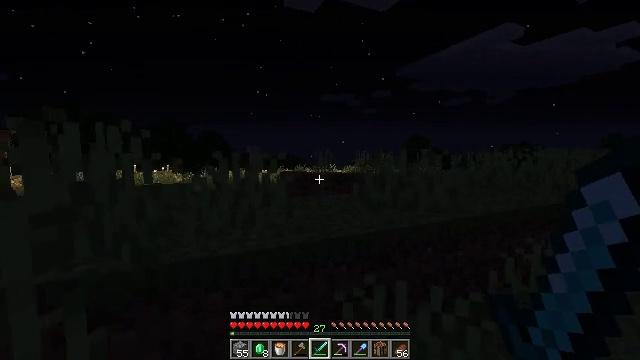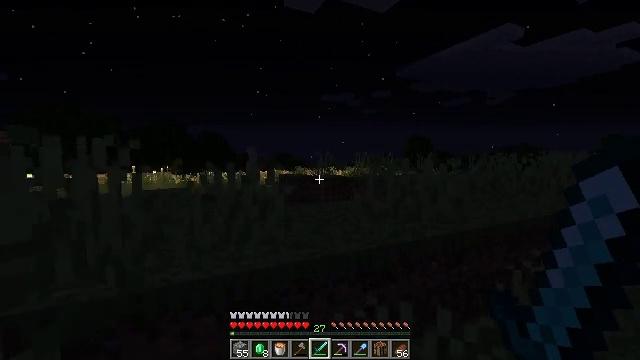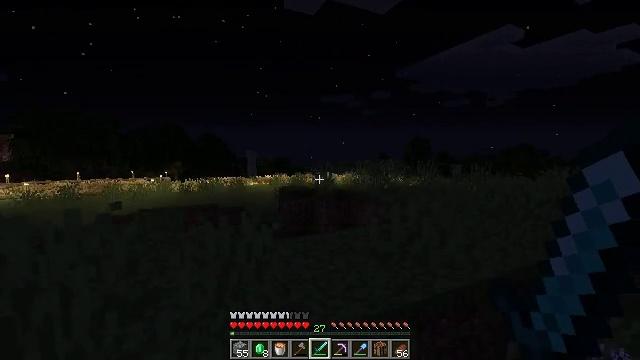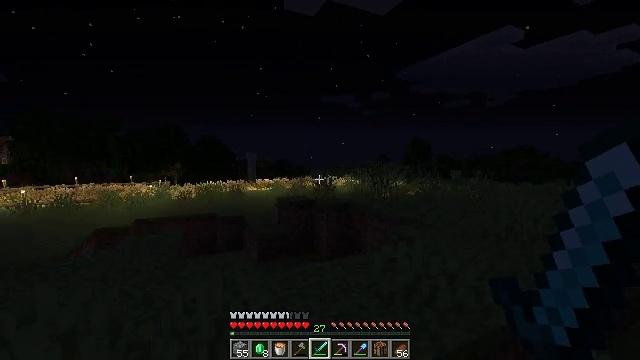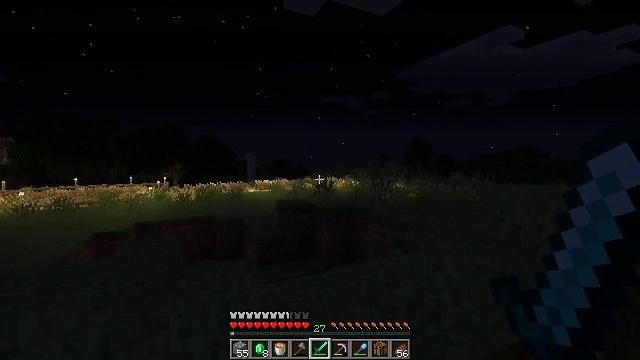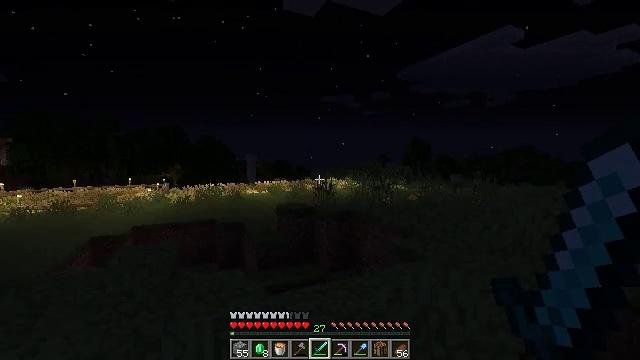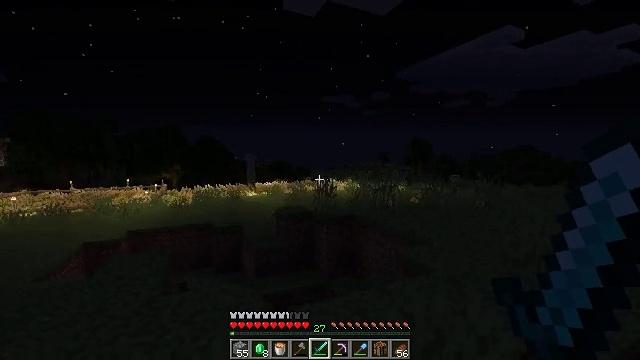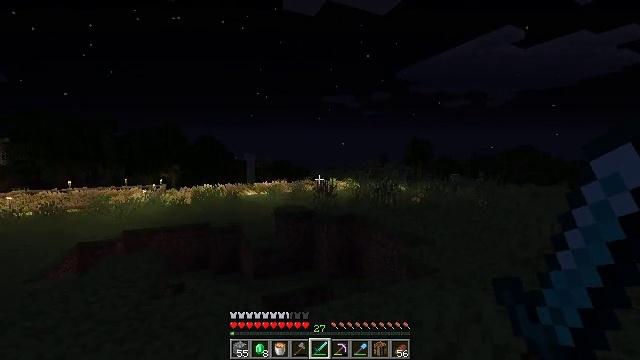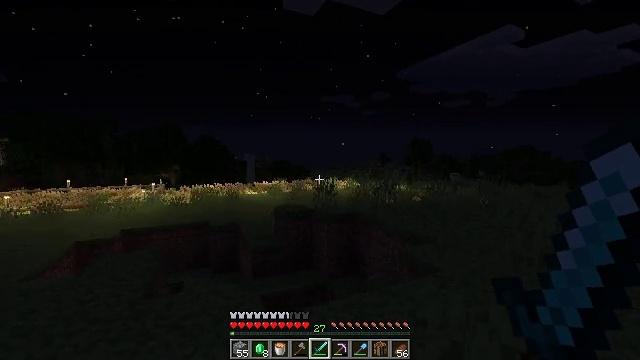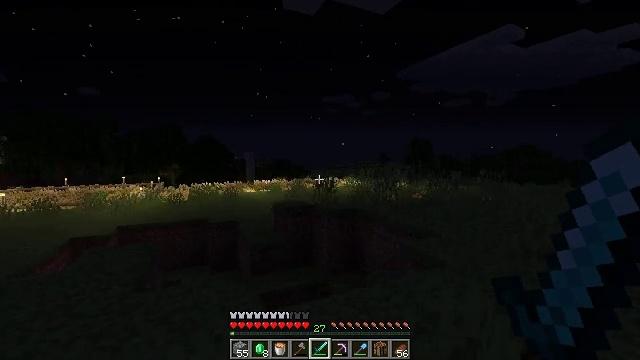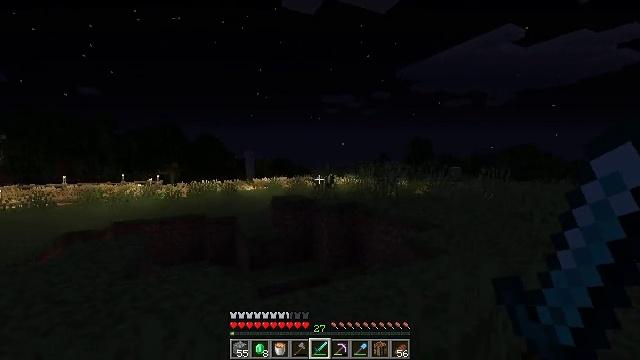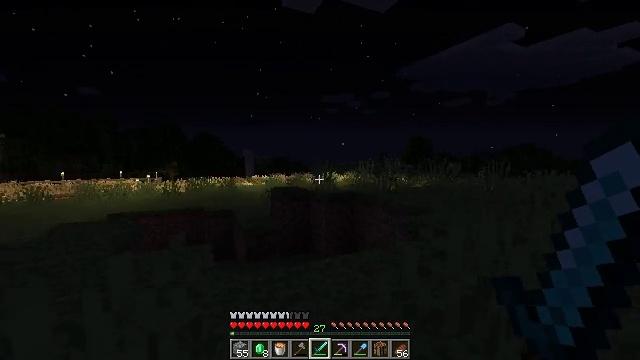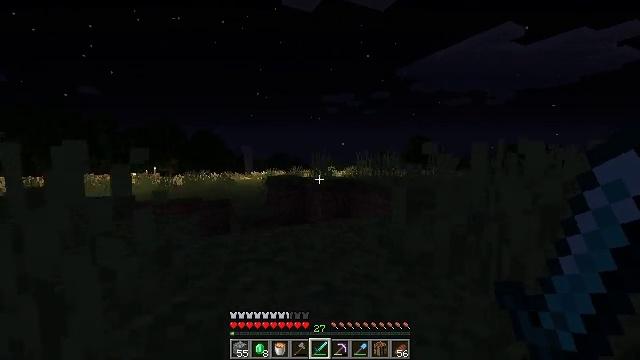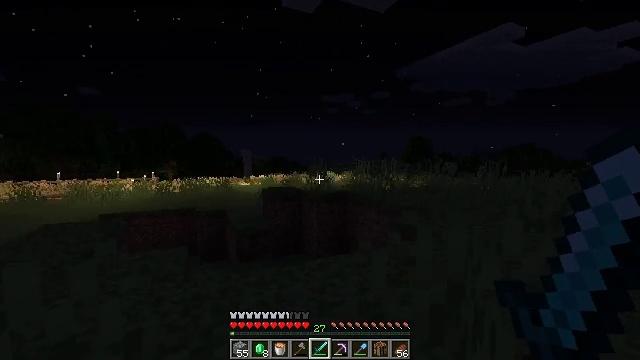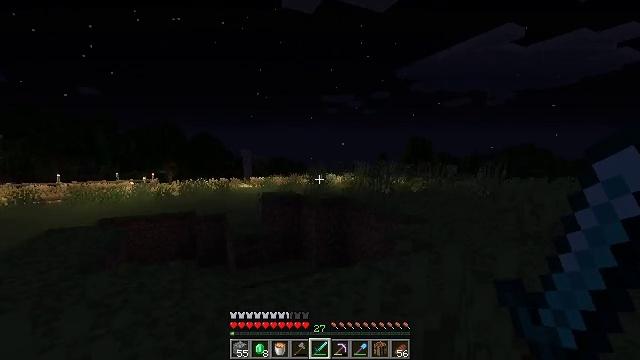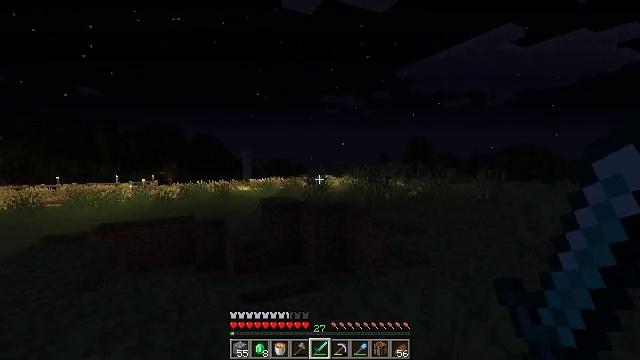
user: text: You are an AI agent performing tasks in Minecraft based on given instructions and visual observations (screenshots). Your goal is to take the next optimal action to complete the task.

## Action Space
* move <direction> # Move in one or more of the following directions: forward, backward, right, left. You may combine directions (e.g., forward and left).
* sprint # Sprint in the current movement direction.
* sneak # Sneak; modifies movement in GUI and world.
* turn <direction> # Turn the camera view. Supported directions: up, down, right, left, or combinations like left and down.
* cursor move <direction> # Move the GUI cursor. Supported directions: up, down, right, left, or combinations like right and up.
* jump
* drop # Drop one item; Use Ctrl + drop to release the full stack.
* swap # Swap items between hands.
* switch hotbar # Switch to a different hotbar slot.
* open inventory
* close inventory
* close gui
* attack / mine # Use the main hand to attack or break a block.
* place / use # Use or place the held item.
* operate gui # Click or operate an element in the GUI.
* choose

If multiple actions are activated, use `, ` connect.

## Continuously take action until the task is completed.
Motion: motion action
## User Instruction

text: Collect tall grass by breaking it.
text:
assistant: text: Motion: move forward, jump
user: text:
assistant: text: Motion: move forward, jump
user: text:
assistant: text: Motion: move forward, jump
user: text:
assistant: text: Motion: move forward, jump
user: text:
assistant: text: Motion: move forward
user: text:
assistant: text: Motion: move forward
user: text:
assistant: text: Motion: move forward
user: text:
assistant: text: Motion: move forward
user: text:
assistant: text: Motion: move forward
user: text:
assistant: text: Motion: move forward
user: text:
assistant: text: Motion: move forward, jump
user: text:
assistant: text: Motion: move forward, jump
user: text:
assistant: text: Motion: move forward, jump
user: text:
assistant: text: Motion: move forward, jump
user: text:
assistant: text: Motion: move forward, jump
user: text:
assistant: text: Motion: move forward
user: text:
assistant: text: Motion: move forward
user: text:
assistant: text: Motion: move forward
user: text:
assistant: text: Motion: move forward
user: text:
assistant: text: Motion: move forward
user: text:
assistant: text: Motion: move forward
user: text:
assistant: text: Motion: move forward
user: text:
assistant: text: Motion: move forward
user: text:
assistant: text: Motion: move forward
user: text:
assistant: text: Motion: no_op
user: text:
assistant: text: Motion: no_op
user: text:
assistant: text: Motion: no_op
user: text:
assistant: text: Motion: no_op
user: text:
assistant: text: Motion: no_op
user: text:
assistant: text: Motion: no_op